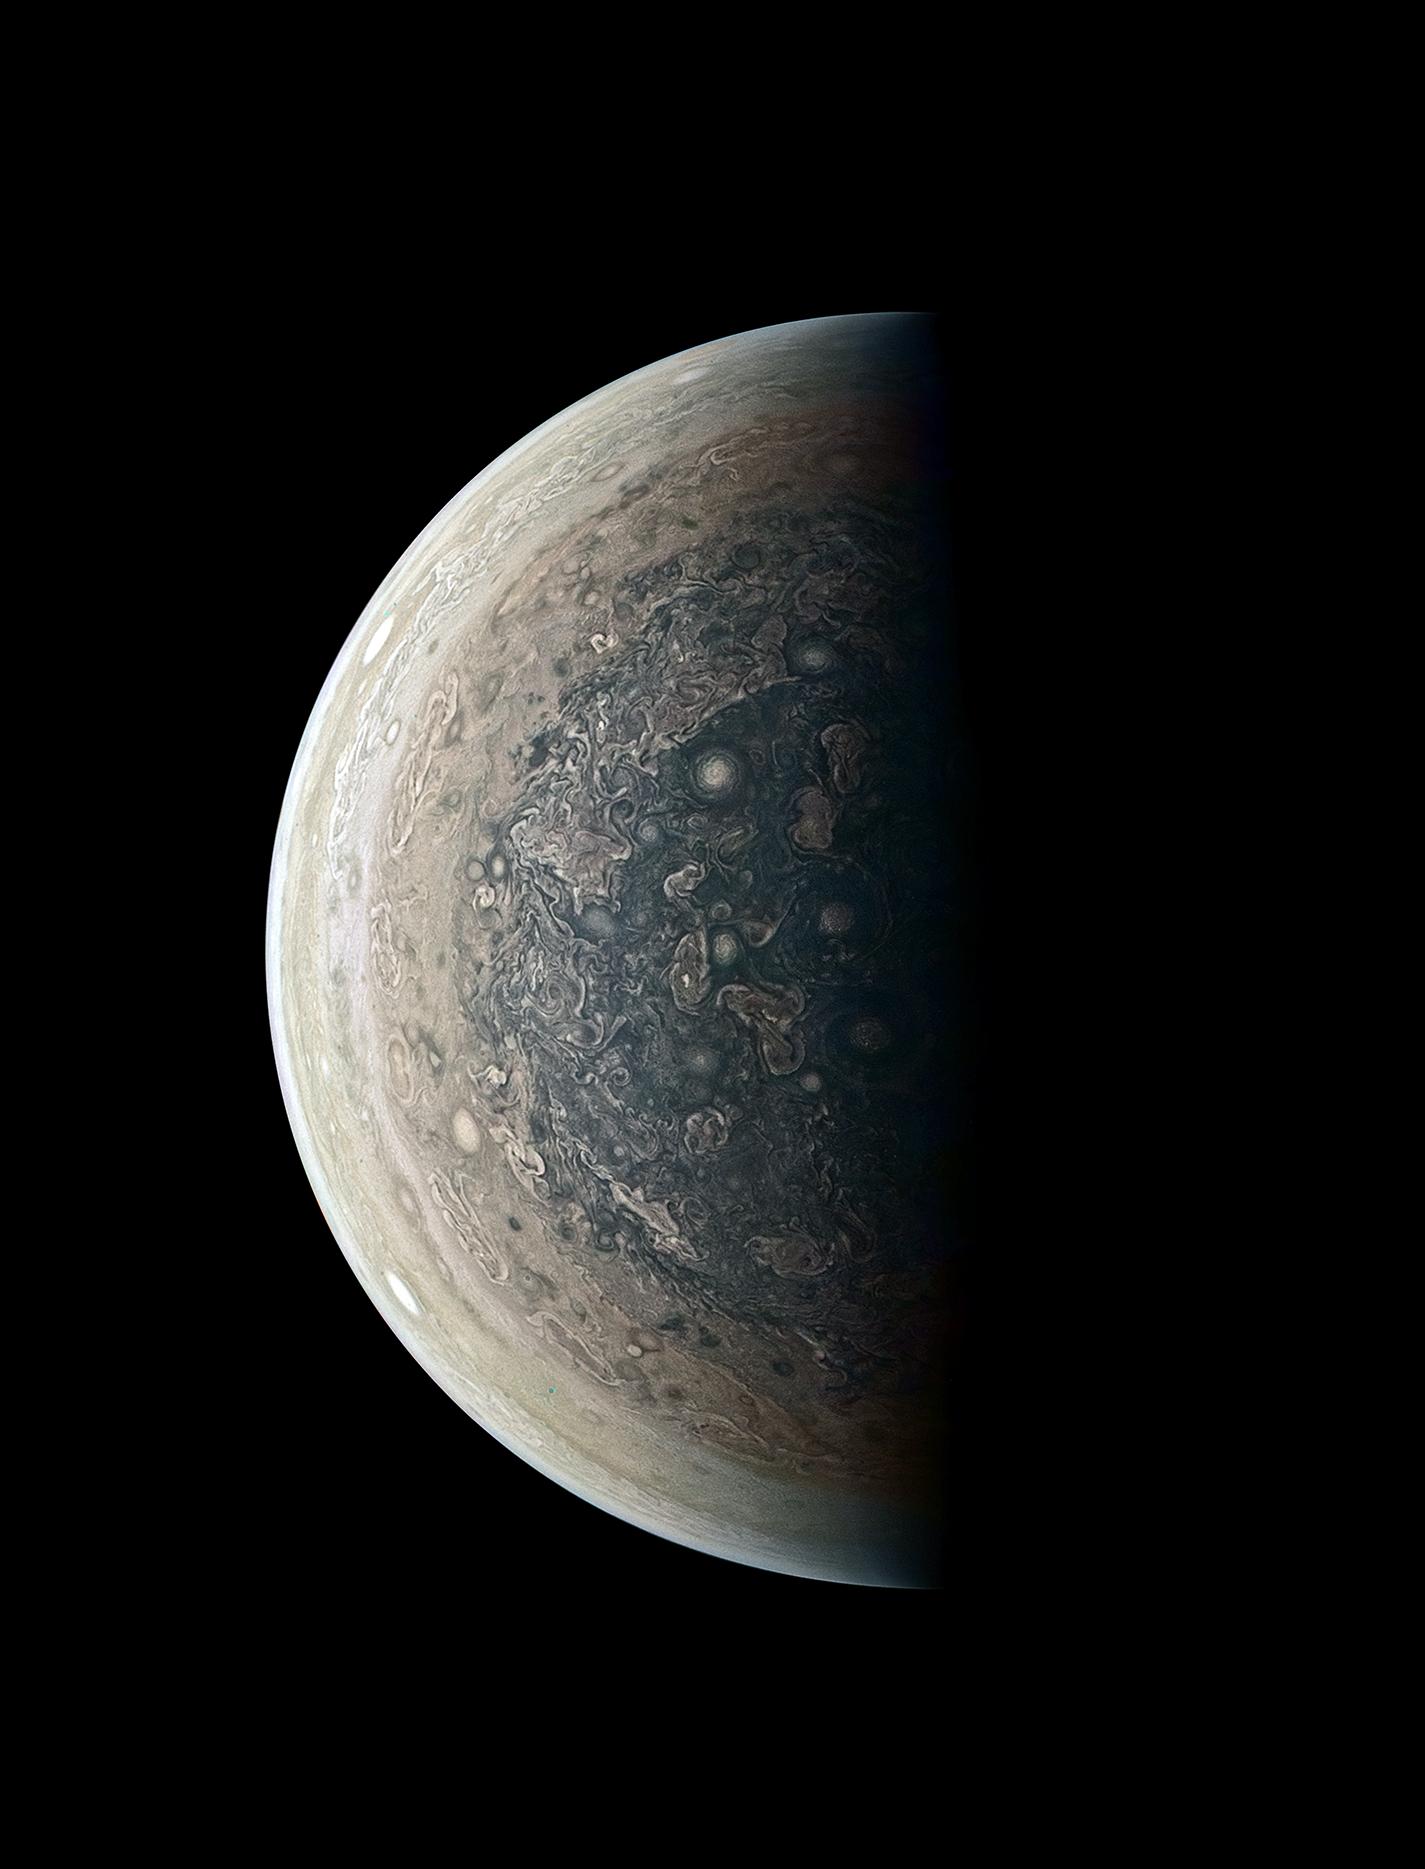
Jupiter From Below (Enhanced Color) Jupiter, Juno